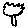
Label: fish